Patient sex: F
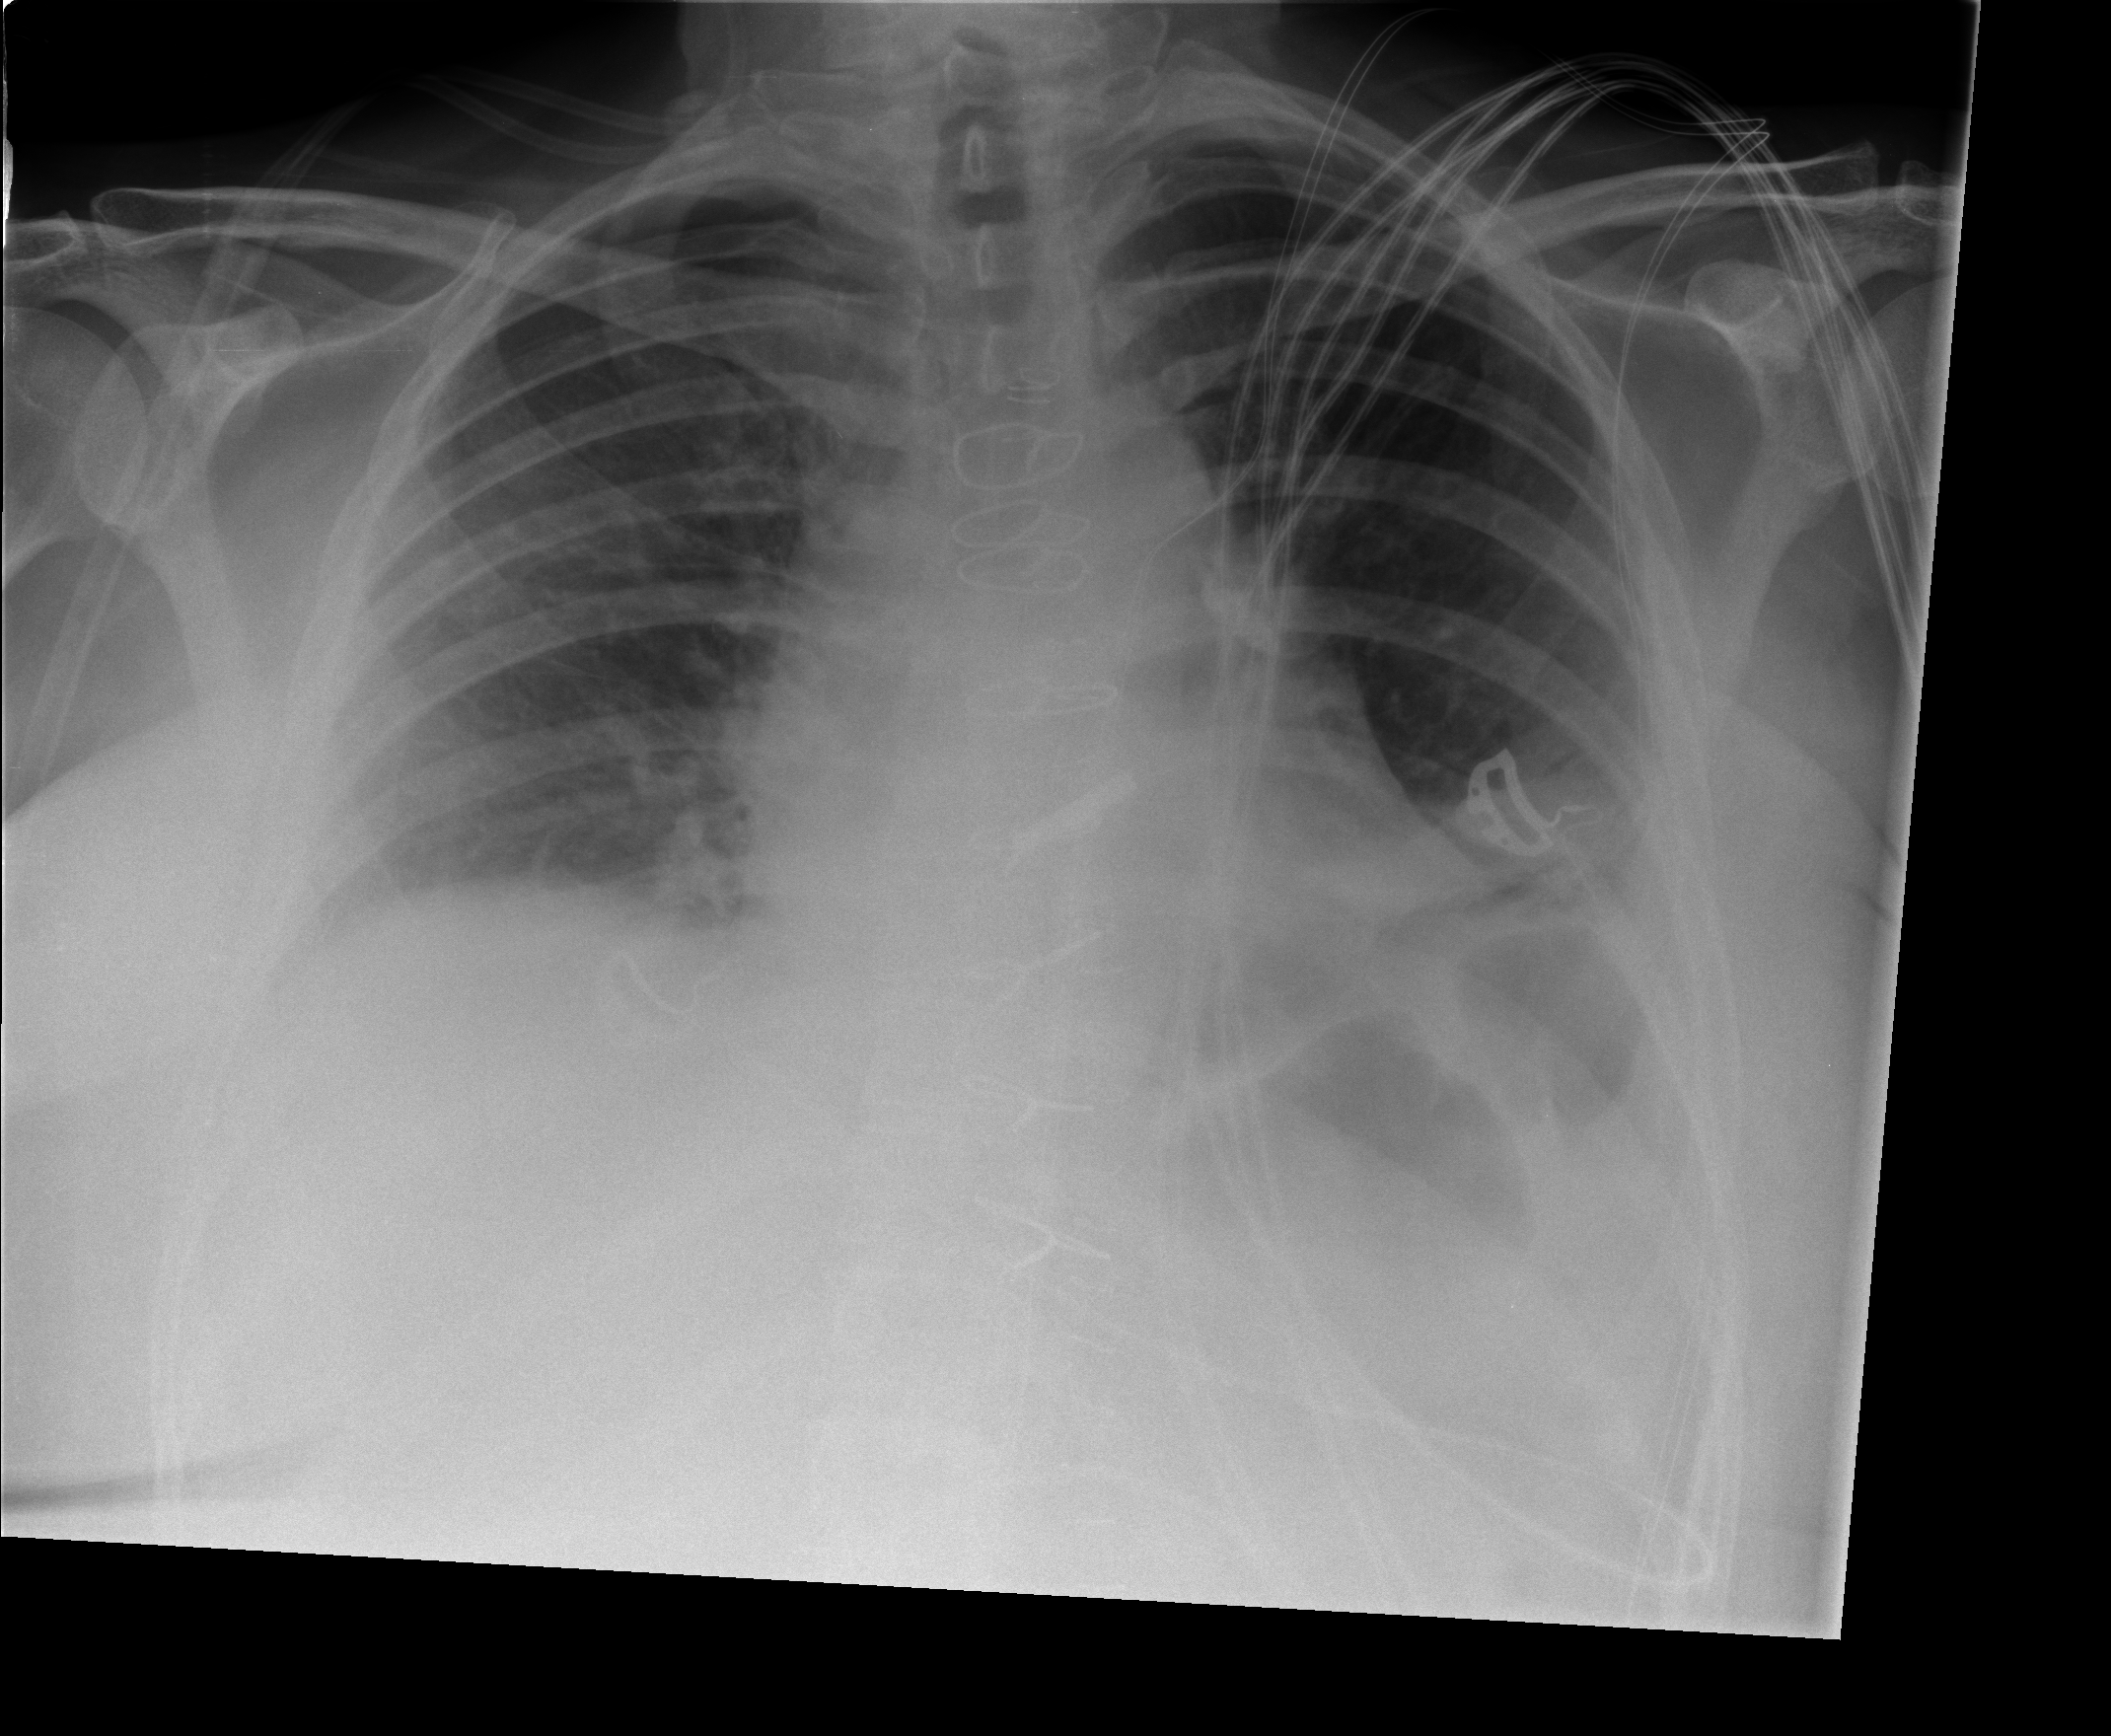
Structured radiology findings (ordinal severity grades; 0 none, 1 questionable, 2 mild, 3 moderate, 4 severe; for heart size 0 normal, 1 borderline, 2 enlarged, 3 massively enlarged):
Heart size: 2
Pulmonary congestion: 0
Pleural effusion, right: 0
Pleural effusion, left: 2
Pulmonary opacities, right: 0
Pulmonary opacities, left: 0
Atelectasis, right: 2
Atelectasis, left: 2